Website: walmart
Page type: billing-address
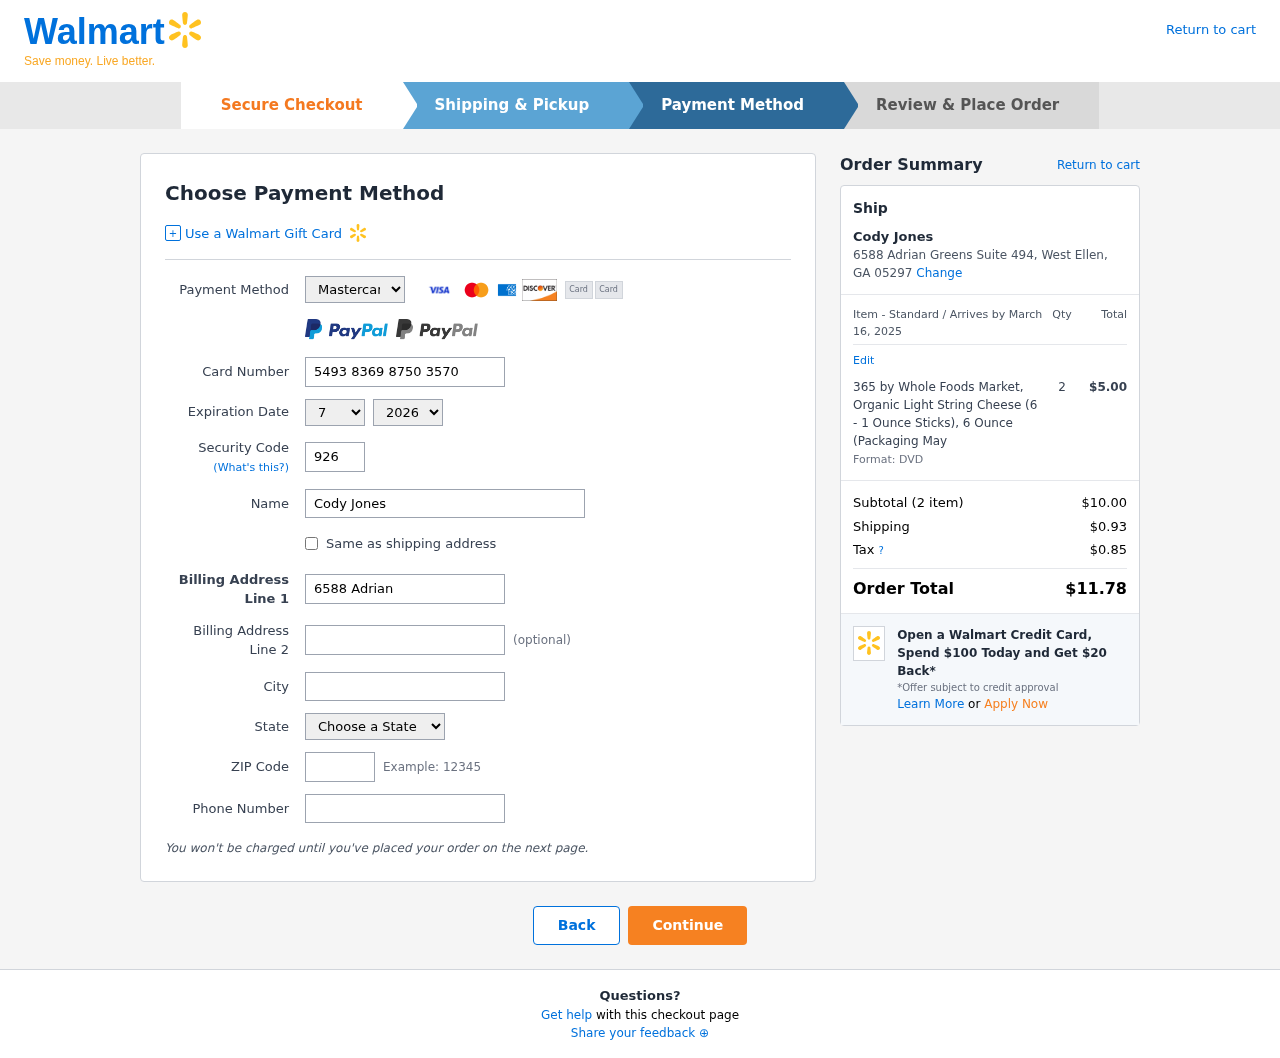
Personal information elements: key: PII_CARD_CVV
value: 926
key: PII_CARD_EXPIRY_MONTH
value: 07
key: PII_CARD_EXPIRY_YEAR
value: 26
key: PII_CARD_NUMBER
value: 5493 8369 8750 3570
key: PII_CARD_TYPE
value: Mastercard
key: PII_CITY
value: West Ellen
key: PII_CITY_STATE_ZIP
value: West Ellen, GA 05297
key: PII_FULLNAME
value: Cody Jones
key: PII_PHONE
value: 4472570208
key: PII_POSTCODE
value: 05297
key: PII_STATE
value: Georgia
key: PII_STREET
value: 6588 Adrian Greens Suite 494
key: PII_STREET2
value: Apt. 689
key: PII_FULLNAME2
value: Cody Jones
Product elements: key: PRODUCT1_NAME
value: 365 by Whole Foods Market, Organic Light String Cheese (6 - 1 Ounce Sticks), 6 Ounce (Packaging May
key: PRODUCT1_PRICE
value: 5
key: PRODUCT1_QUANTITY
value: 2
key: PRODUCT1_DESC
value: Format: DVD
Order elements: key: ORDER_DELIVERY_DATE
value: March 16, 2025
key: ORDER_NUM_ITEMS
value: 2
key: ORDER_SUBTOTAL
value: $10.00
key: ORDER_SHIPPING_COST
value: $0.93
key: ORDER_TAX
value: $0.85
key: ORDER_TOTAL
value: $11.78